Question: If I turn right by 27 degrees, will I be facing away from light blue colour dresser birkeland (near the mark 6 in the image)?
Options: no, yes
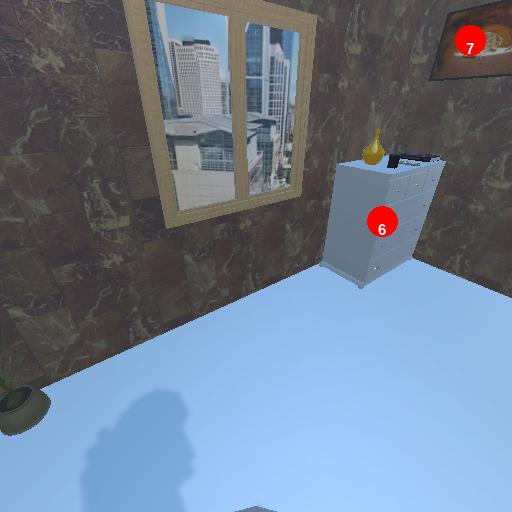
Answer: no